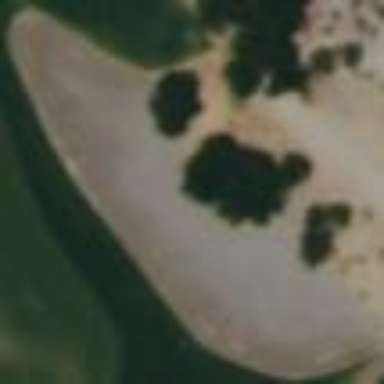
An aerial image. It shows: Golf bunker filled with sandy terrain.